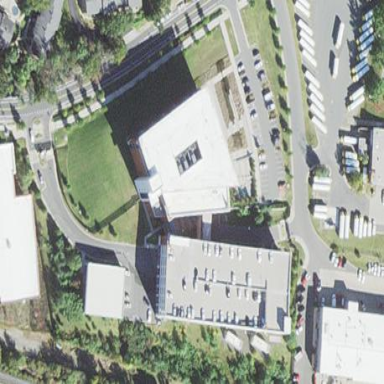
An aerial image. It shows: Police building.